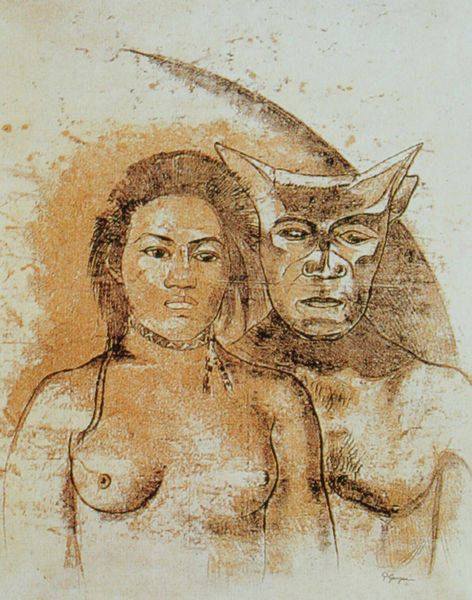
Titel: Der Geist wacht
Künstler: Paul Gauguin
Standort: Boston (Massachusetts)
Institution: Museum of Fine Arts
Schlagwörter: akt, dunkel, gruppe, haut, mann, nackt, schatten, gelb, ocker, braun, brust, busen, frau, frisur, haar, hell, mund, nase, orange, schwarz, skizze, weiss, zeichnung, blick, rot, tier, beige, schleife, gesichter, jung, augen, blicke, böse, falten, gesicht, inkarnat, mensch, stehen, bildnis, hals, horn, portrait, porträt, signatur, spiegel, erde, haare, halbfigur, paar, personen, spitzen, augenbrauen, lippen, ohren, kreis, brüste, papier, umrisse, bogen, zwei, halsband, afrika, kette, grafik, graphik, monochrom, linien, sepia, figuren, angst, wild, nasen, muskeln, pupillen, starr, nackte, brustwarze, brustwarzen, oberkörper, exotisch, striche, umriss, muskulös, afrikanerin, neger, schwarze, maske, torbogen, linie, linear, druckgraphik, lithographie, radierung, linoldruck, linol, furcht, schlange, aquatinta, zeremonie, dämon, halbrund, zähne, männlich, hölle, teufel, versuchung, minotaurus, wesen, brus, urwald, wächter, erscheinung, macht, fresko, hörner, gottheit, wandbild, brustkorb, stier, brau, zwitter, rötel, ungeheuer, tierkopf, bräunlich, irokese, geist, doppel, halbfiguren, kult, indianer, tahiti, ureinwohner, ritus, freske, wilde, schrafuren, indigen, archaisch, negroid, doppelbild, nmackt, eingebohrene, maseke, südseeinsulanerin, haate, eingeborene, indianerin, mann und frau, negerin, bust, hörn, 2, indigene bevölkerung, nackt oberkörper